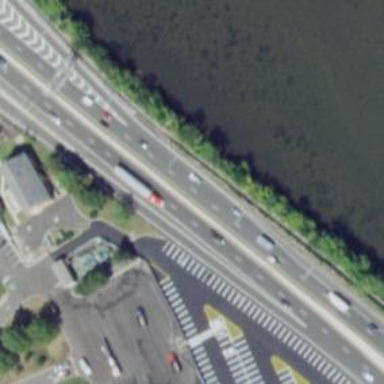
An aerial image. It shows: Urban freeway or expressway with asphalt surface.